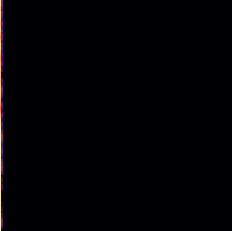
Sound class: Sea waves